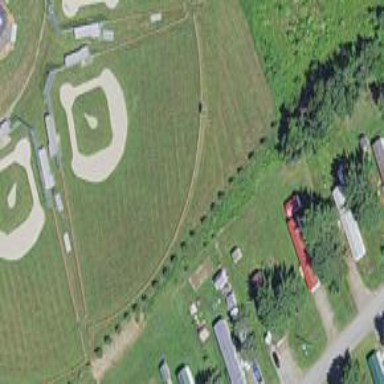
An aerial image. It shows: Baseball pitch for leisure land activities.